Question: Calculate the area of the minimum circumscribed circle of all polygons in the graph, and keep the result as an integer
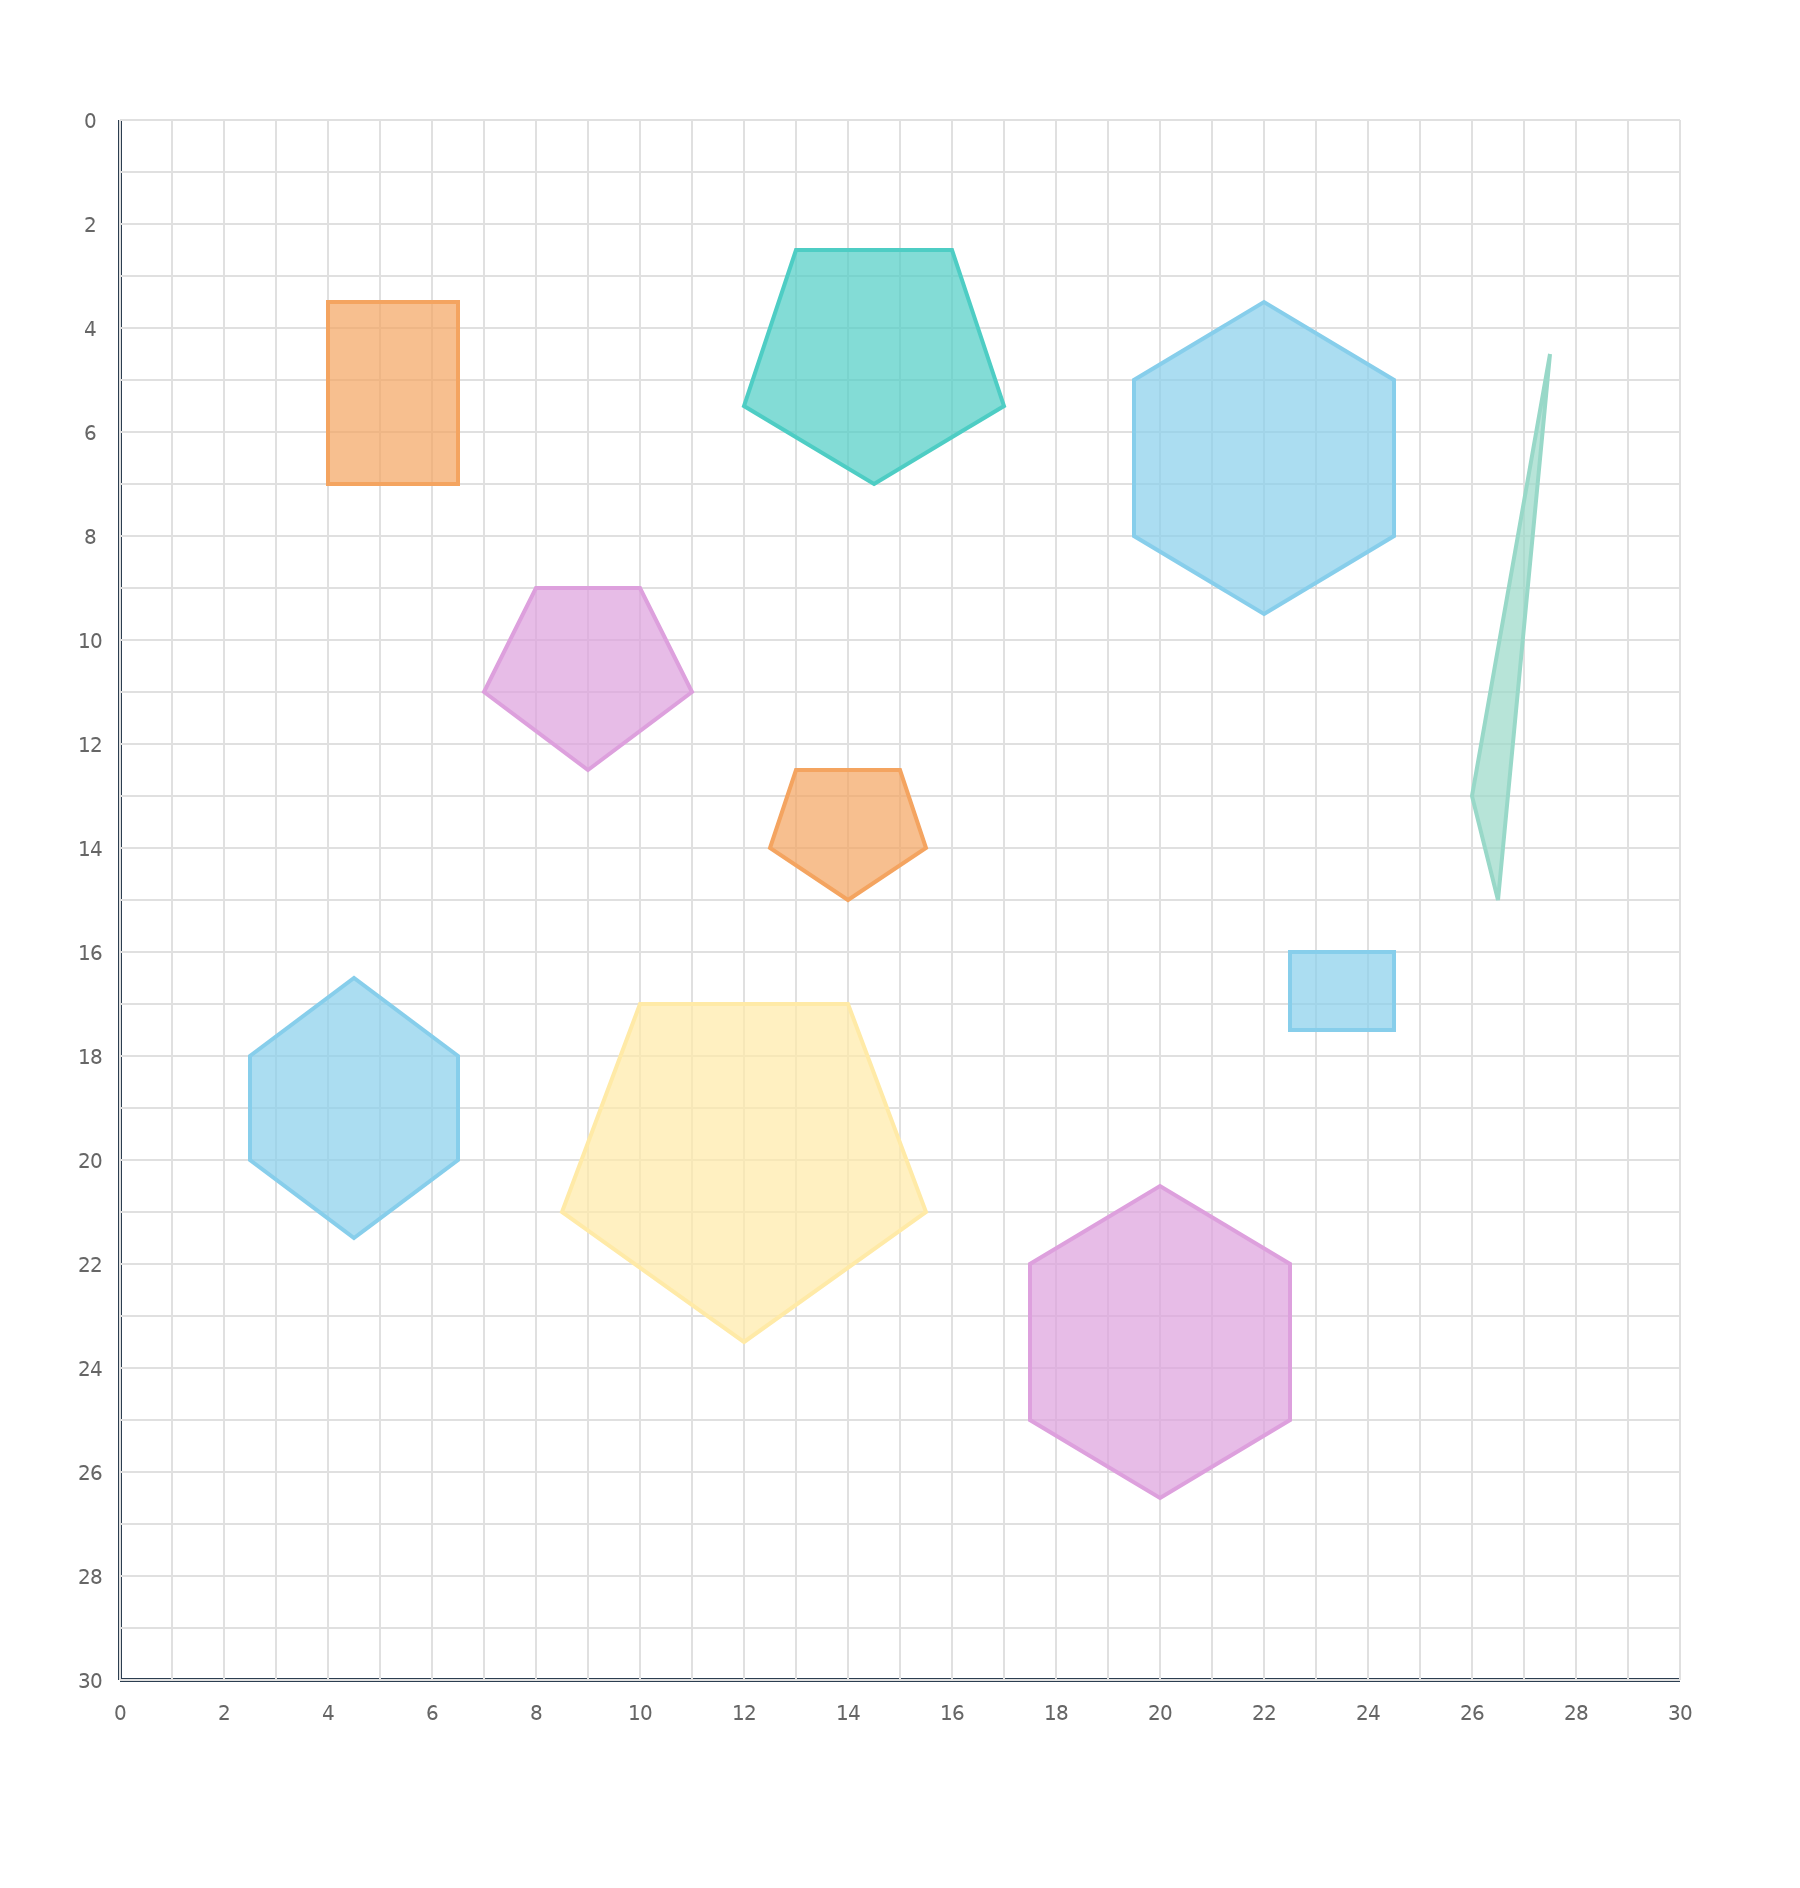
Answer: 680